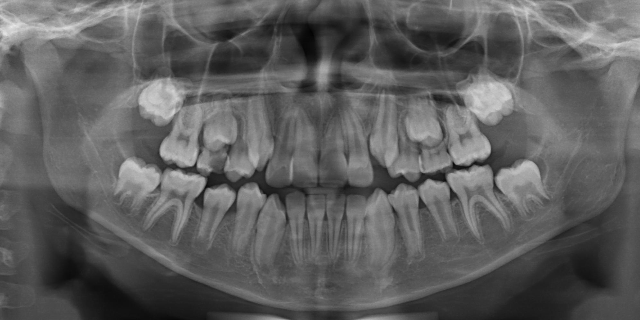
adult